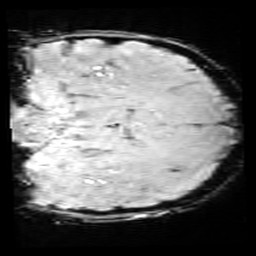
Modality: SWI
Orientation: coronal
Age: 11
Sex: male
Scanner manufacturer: siemens
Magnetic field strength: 3 T
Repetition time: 0.027 s
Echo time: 0.02 s